Question:
Is there any possibility to fit a curve to that histogram above in Matlab?
The histogram is not normalized or anything like that.
I know that there is a function called histfit,but can i use it here?
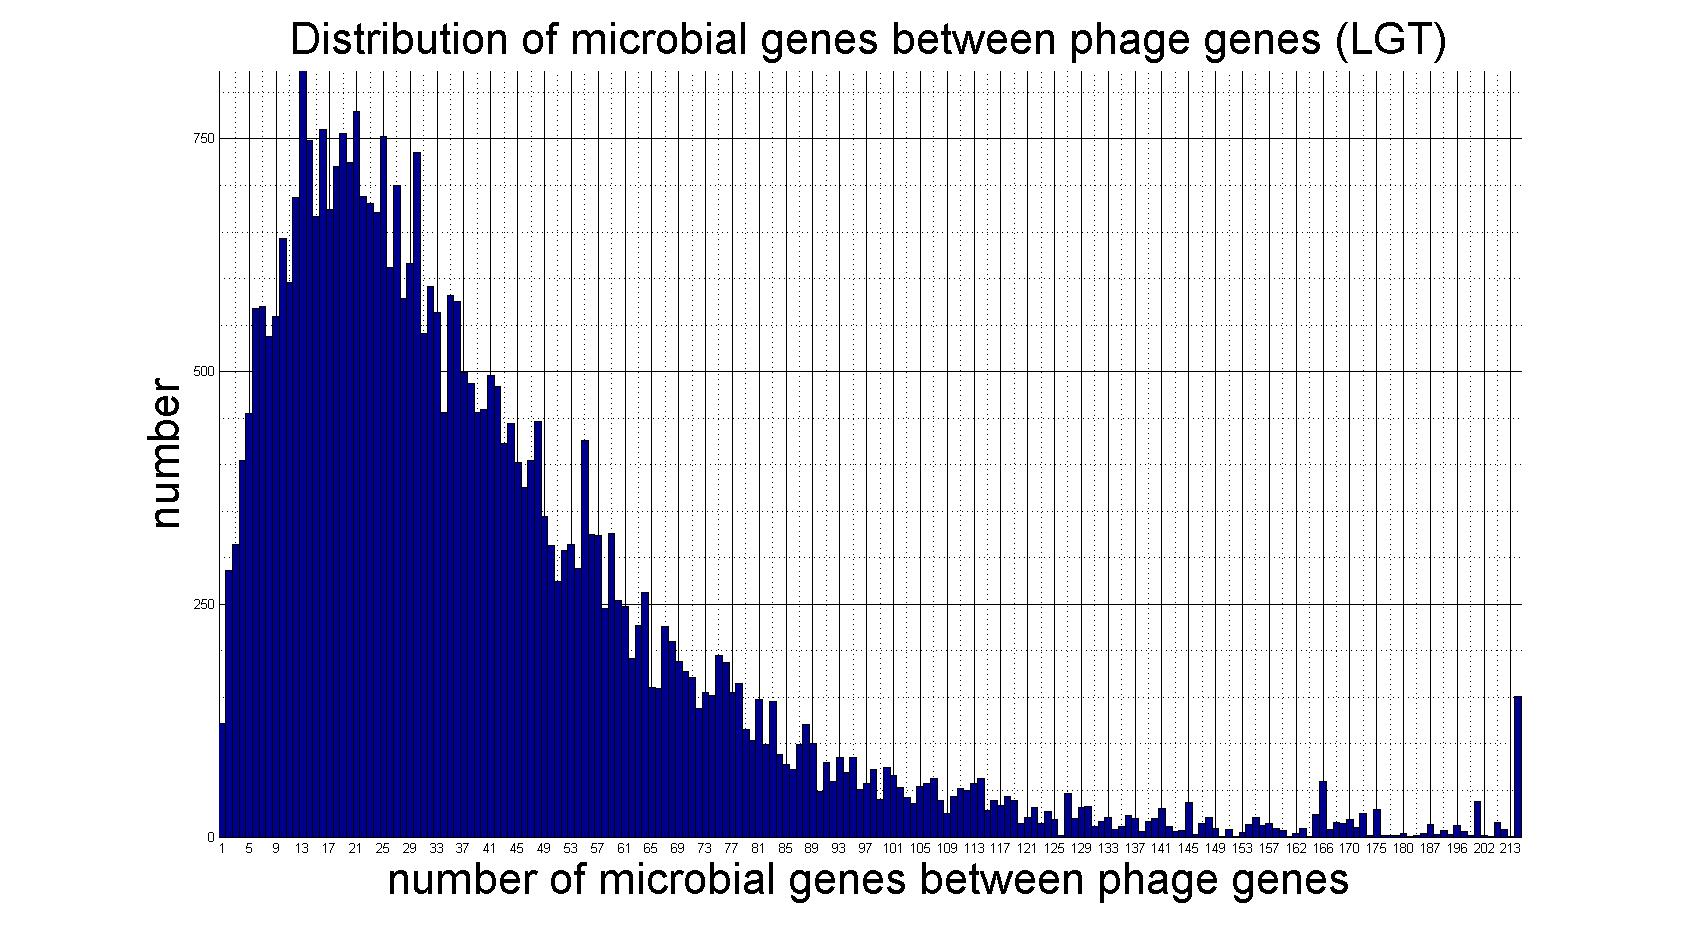
Answer: Try this FileExchange submission:
<URL> - Fit all valid parametric probability distributions to data.
ALLFITDIST is no longer available on the MATLAB File Exchange.
You can try this instead:
<URL> - finds best-fitting distribution to data vector, including non-parametric.